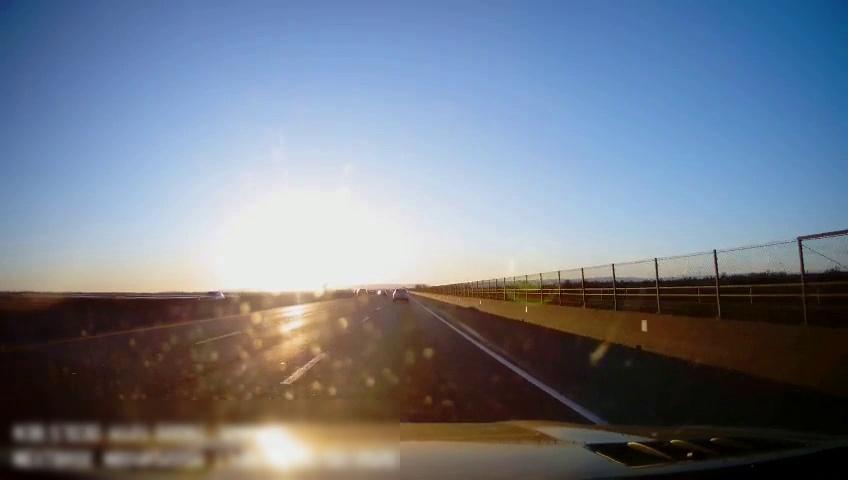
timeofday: Day
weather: Sunny
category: Drivable Space
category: Vehicles | SUV
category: Vehicles | SUV
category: Vehicles | SUV
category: Lanes | Alternate Lane
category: Lanes | Current Lane
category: Lanes | Current Lane
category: Lanes | Alternate Lane